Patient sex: M
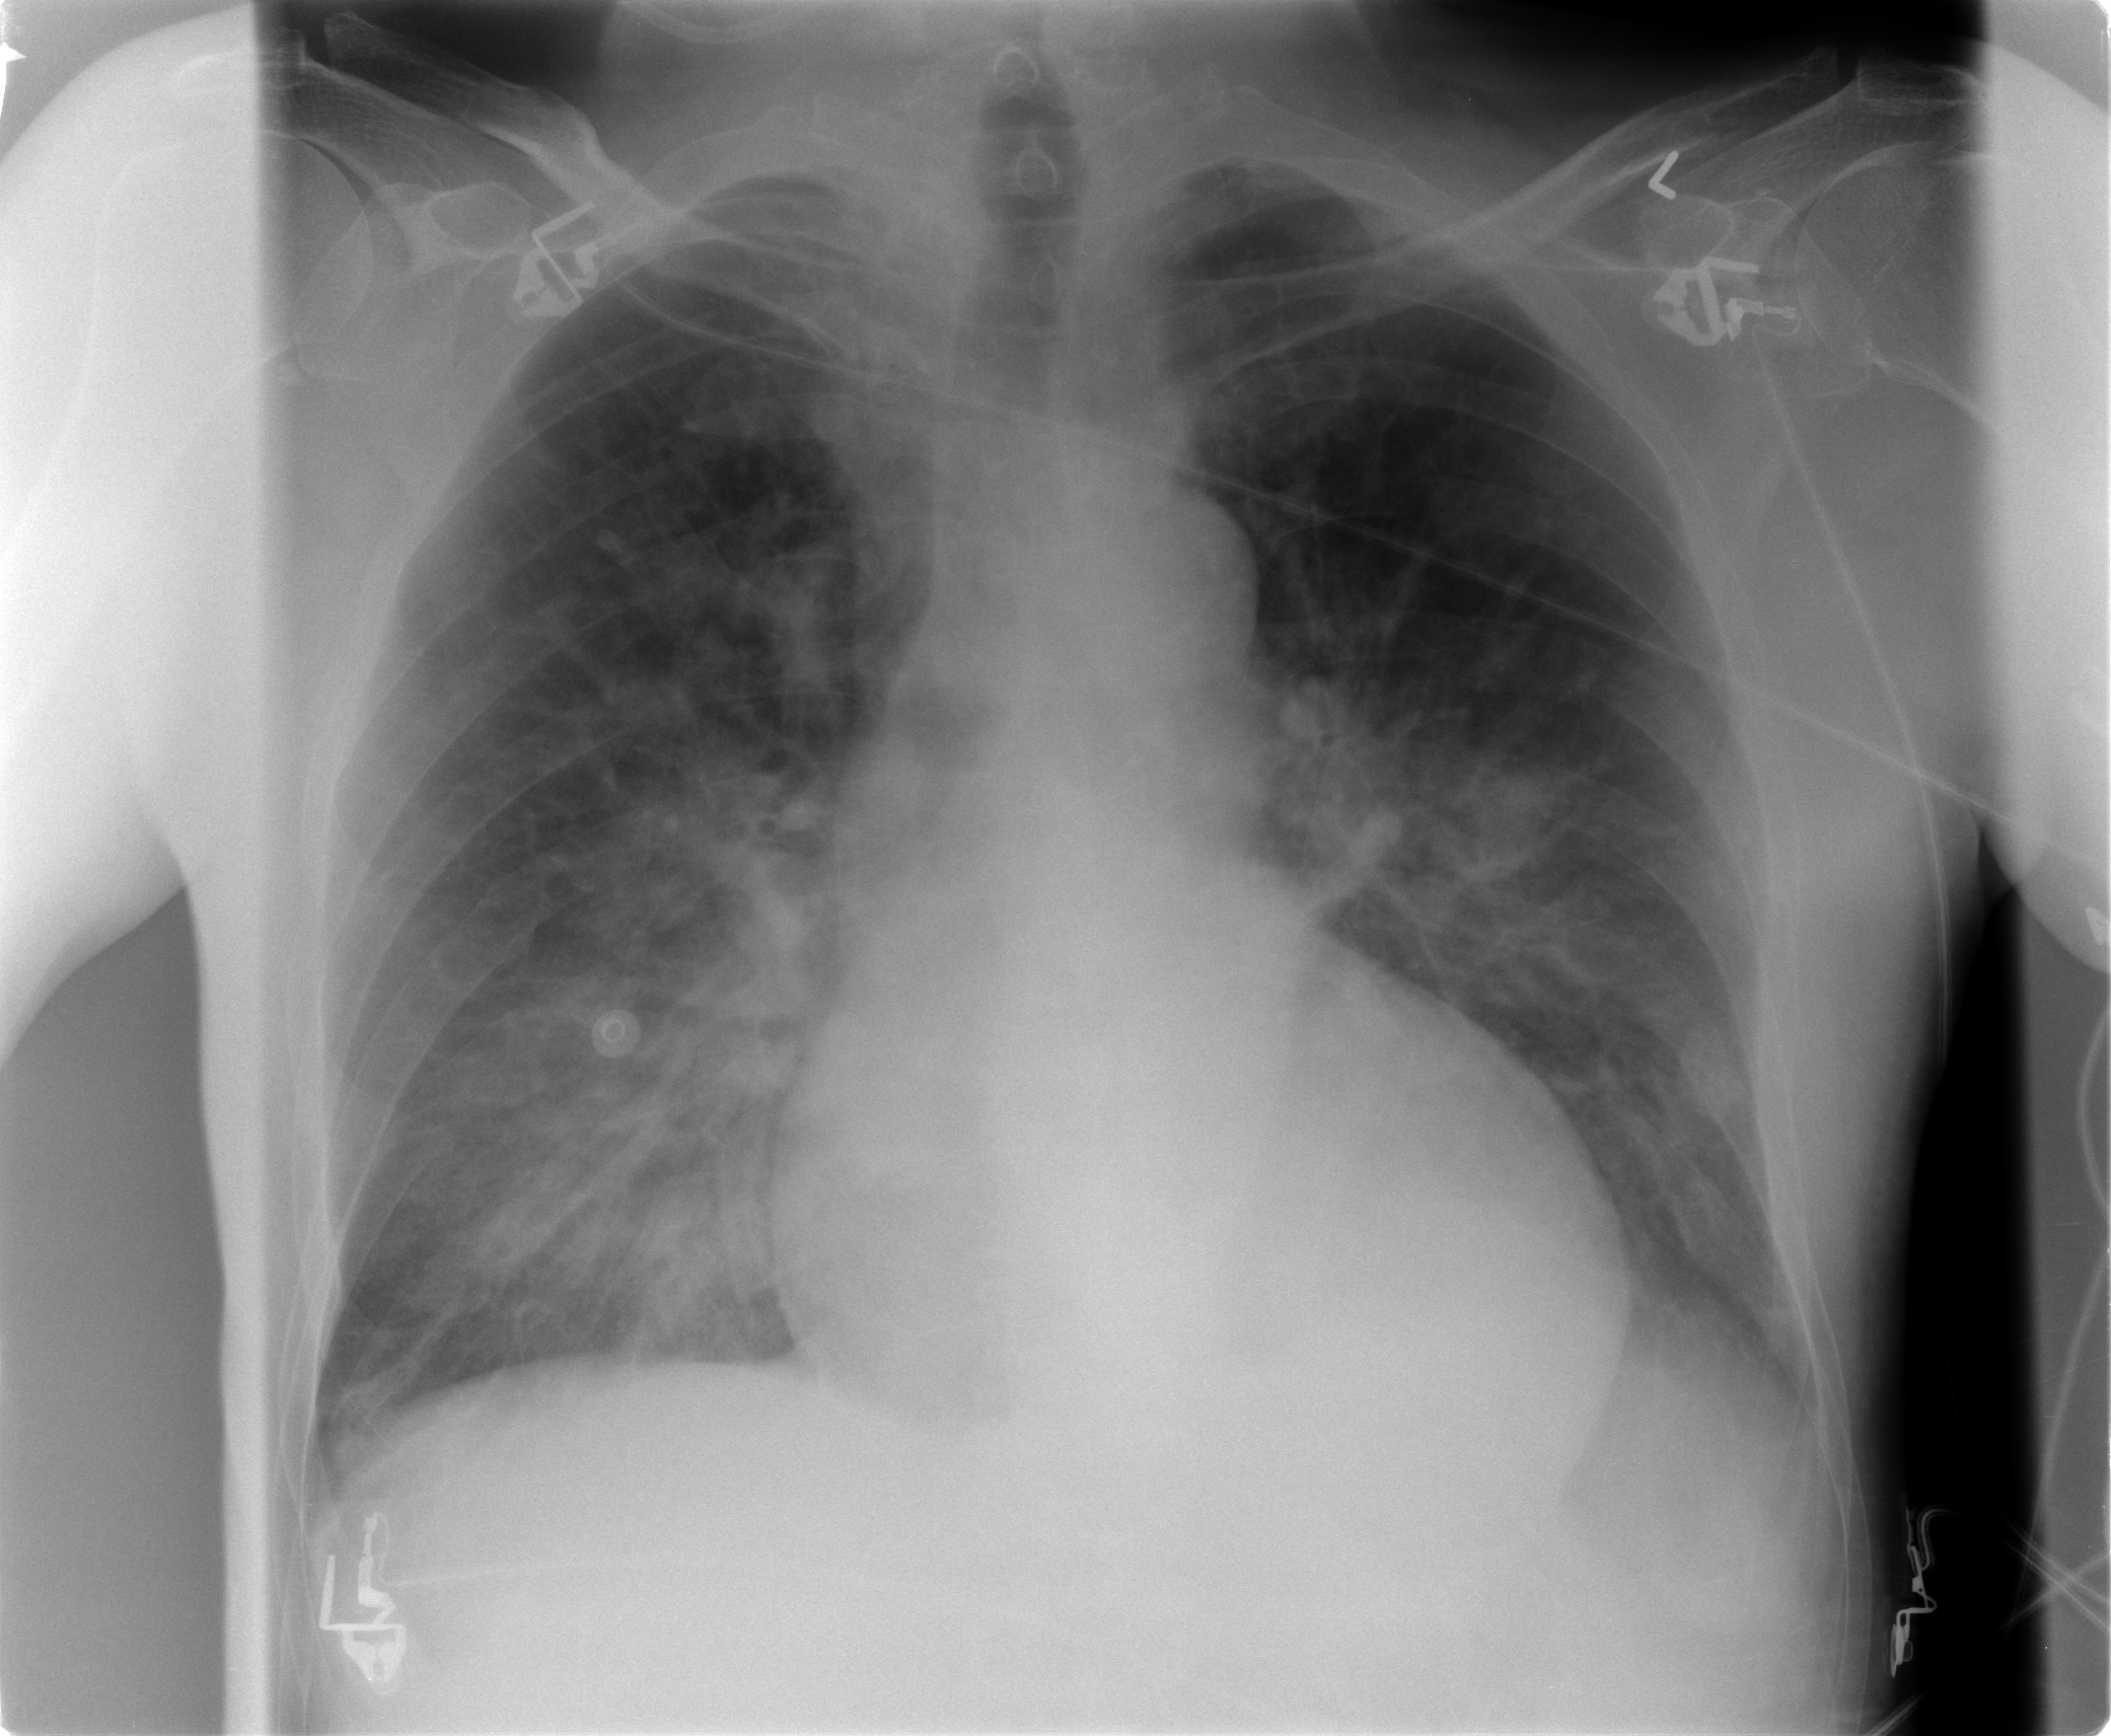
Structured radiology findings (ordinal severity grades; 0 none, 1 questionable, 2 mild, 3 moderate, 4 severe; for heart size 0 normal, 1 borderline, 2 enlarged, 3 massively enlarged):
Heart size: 2
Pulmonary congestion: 3
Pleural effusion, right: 0
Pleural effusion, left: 2
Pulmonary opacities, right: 2
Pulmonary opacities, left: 2
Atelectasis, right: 0
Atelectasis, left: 0